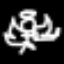
Label: angel